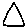
Label: triangle